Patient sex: M
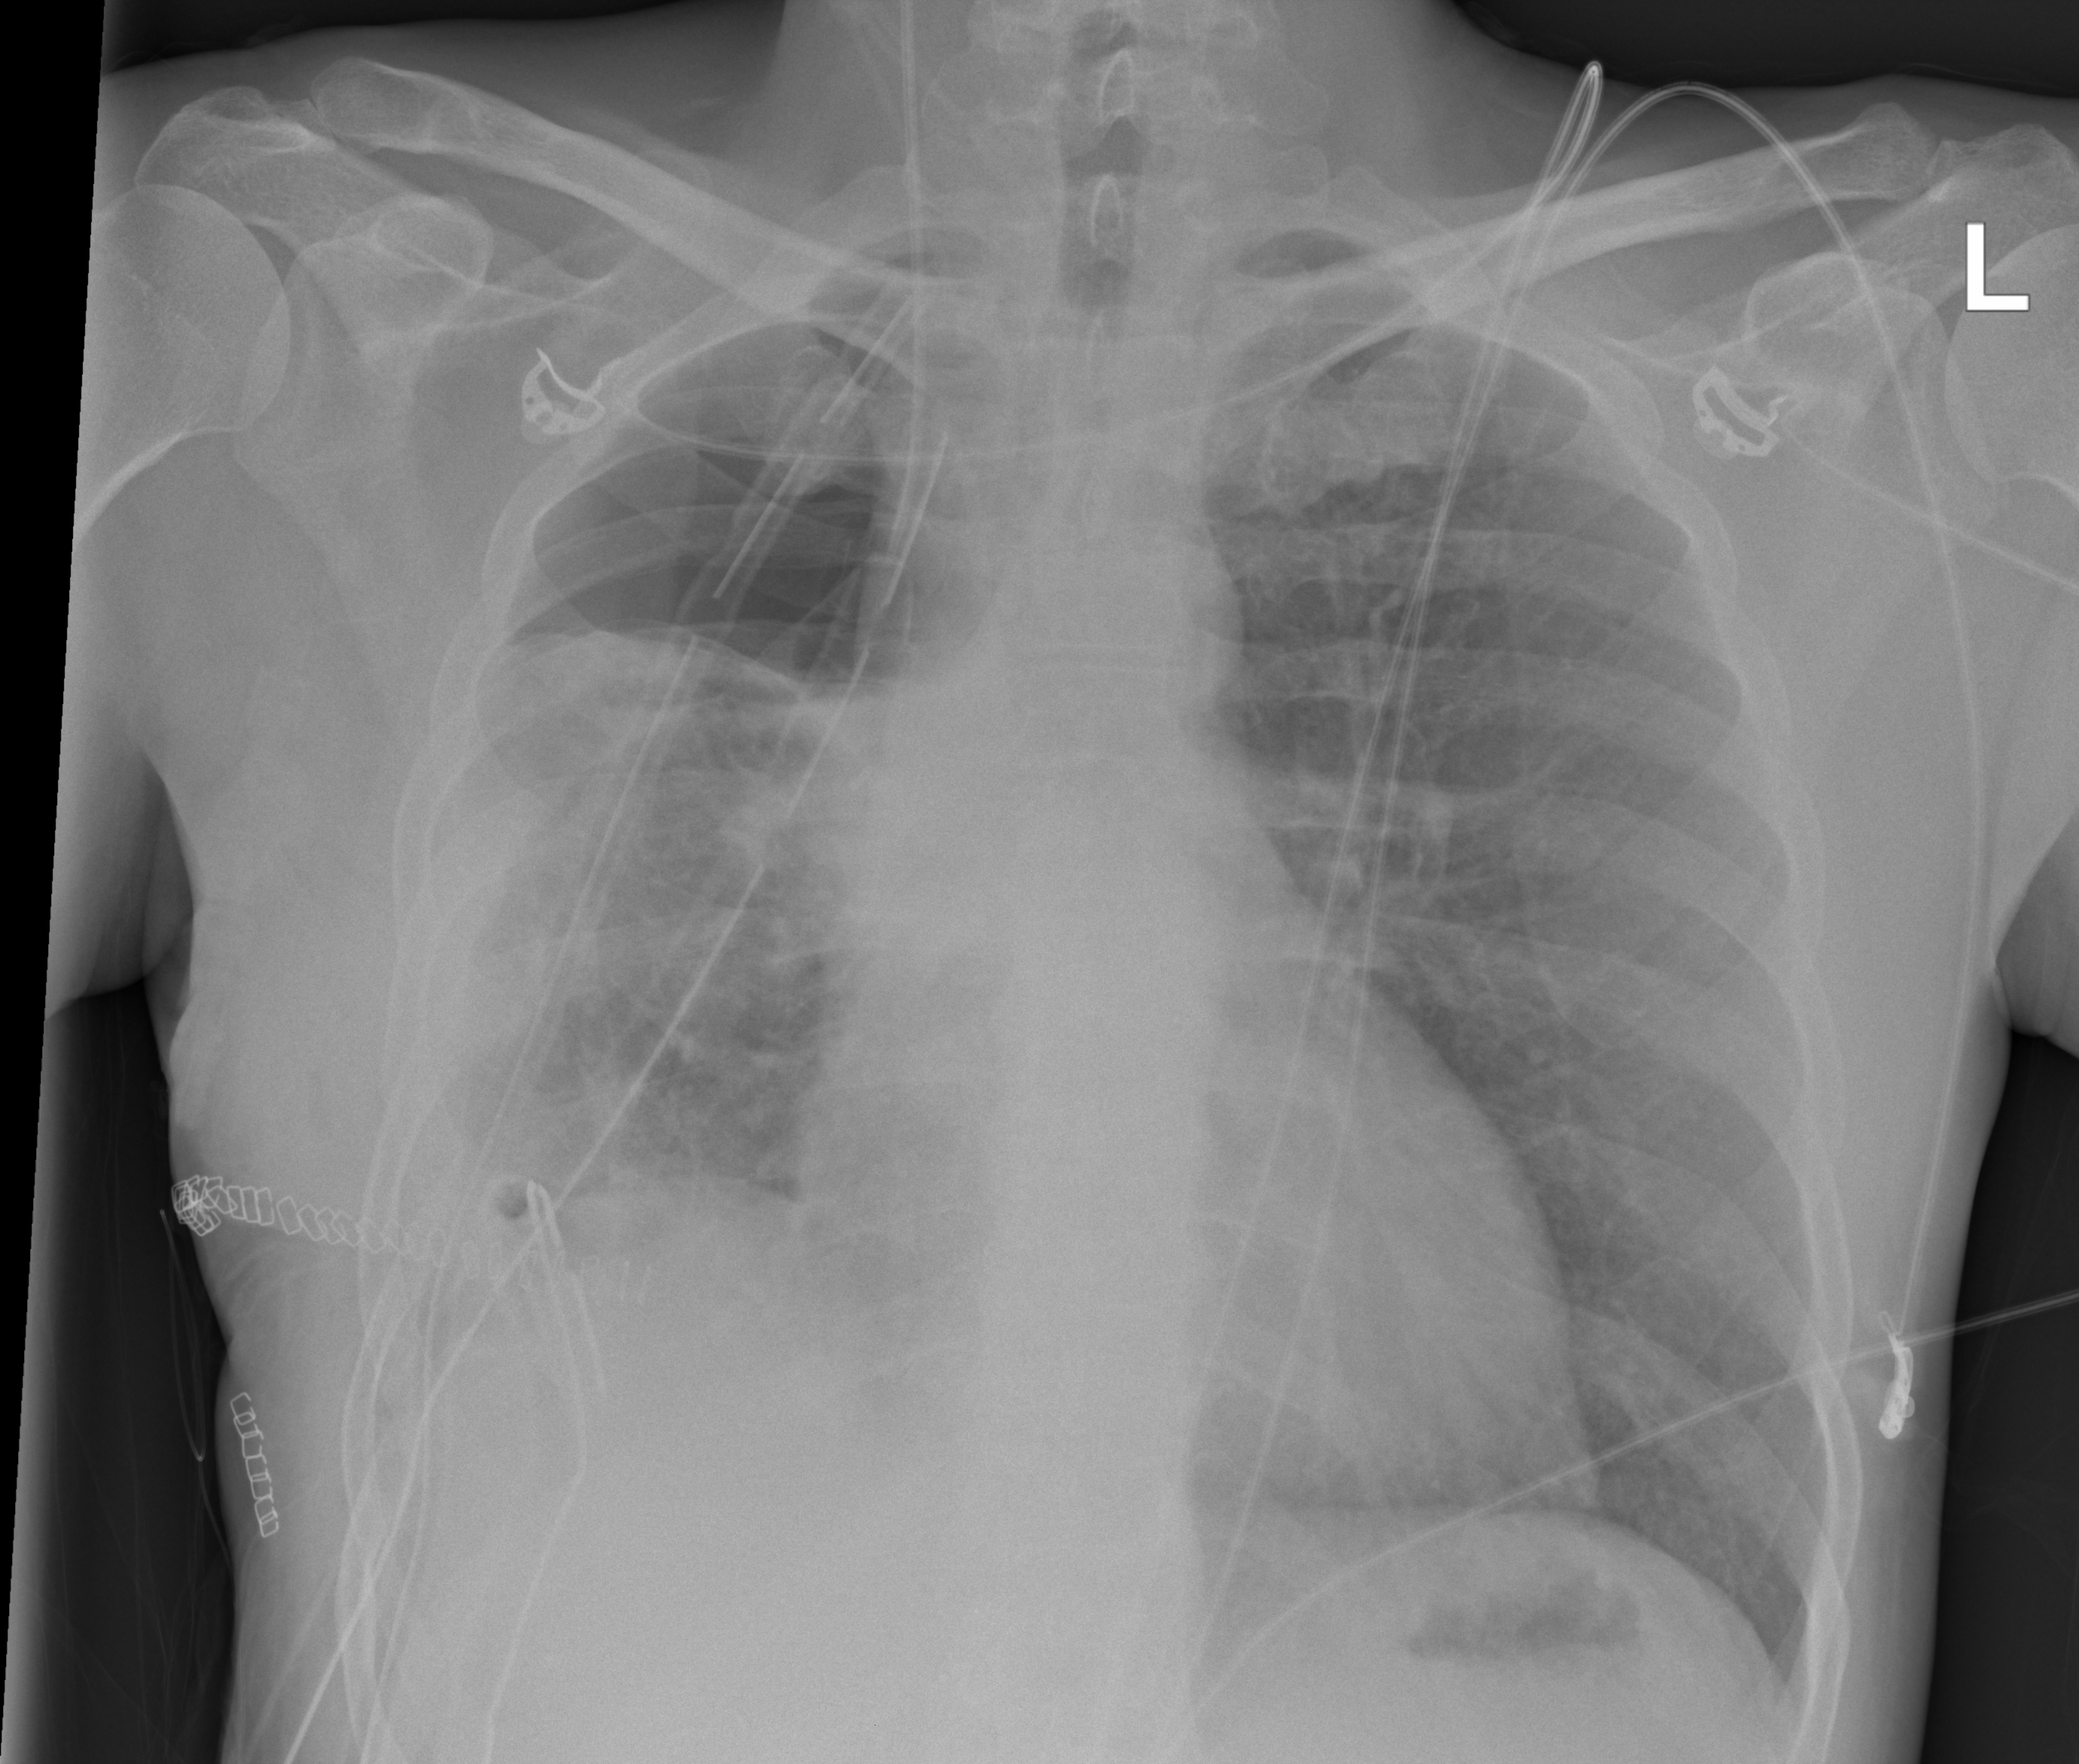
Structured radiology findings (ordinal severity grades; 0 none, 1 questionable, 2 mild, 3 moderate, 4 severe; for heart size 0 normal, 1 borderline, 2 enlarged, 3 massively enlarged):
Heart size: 0
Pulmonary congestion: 0
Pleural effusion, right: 3
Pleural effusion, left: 0
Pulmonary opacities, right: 3
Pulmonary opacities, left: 0
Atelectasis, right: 4
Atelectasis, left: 0